Question: I am working on a Mac app. I was wandering if it is possible to change the title bar colour in a NSWindow? I know how to remove it, but the problem with that is that it removes the three buttons as well (close, minimise, resize). I want to keep the three buttons but get rid of the bar.
Is there anyway to do this?

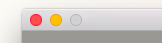
Answer: Yes, it's been done here on SO:
<URL>
They say that one-link answers are bad form here, but heck-- it does mostly what you're asking. And it works-- I've tried it myself.
The couple things to notice: his code there just works on the default window of NSApp... so you will need to do a bit of work to generalize it to the case of your / "any" NSWindow. ( Take that code that he puts in the AppDelegate and move it to your own subclass of NSWindow or your NSWindowController. Probably the controller. )
Also, he says to subclass NSView with "MyTitleView", but in the code, it's actually called "BlackTitlebarView"... Just pick one name, be consistent, and it's fine. Also, the color of the title text is in the drawString: method, where he has [NSColor whiteColor]. Also, he gets fancy with gradients, which you'll see when you run the code... If you don't need or want that, you can replace chunks of his code with simpler stuff to just draw a single color... but you might think about using the fancy stuff anyhow since you're getting it for free.